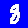
Digit: 8